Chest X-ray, PA view. Patient: 53 years old, sex M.
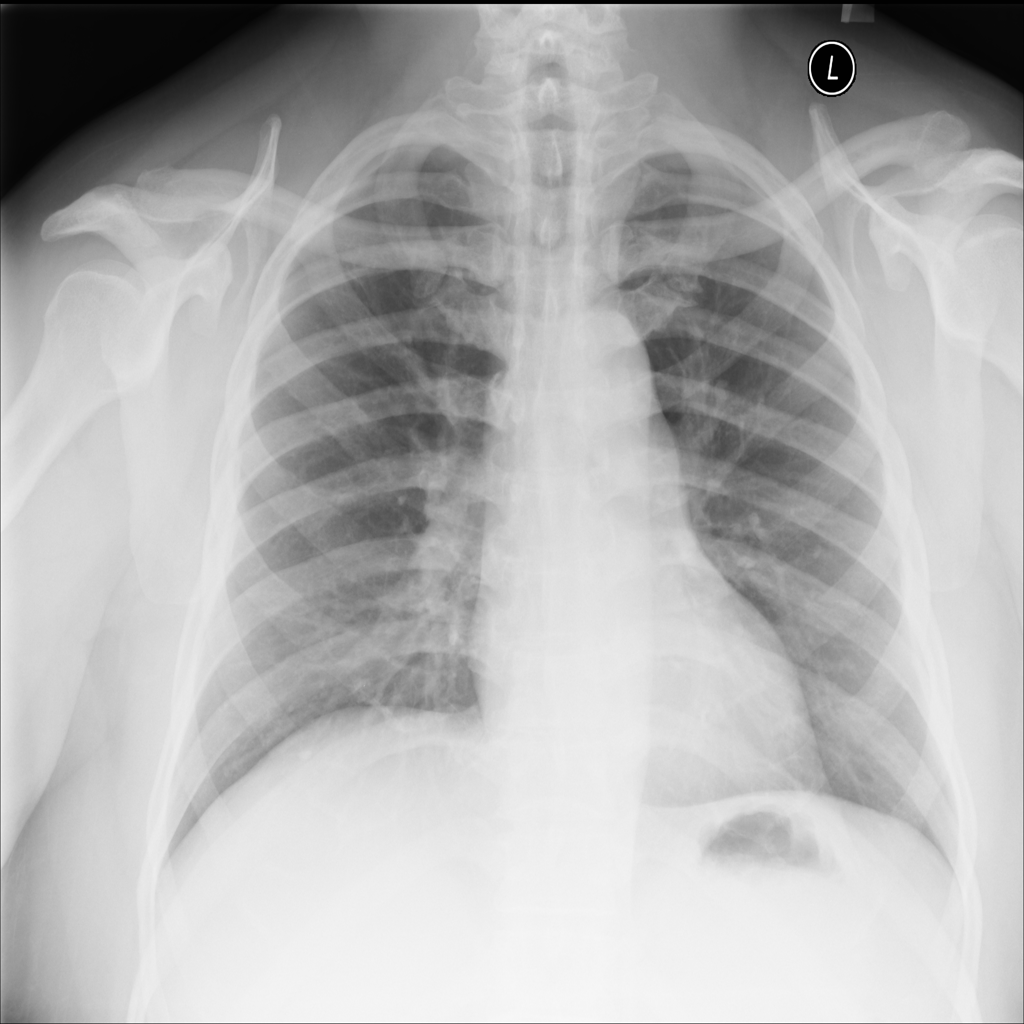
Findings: No Finding